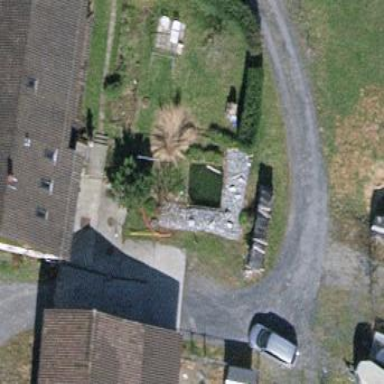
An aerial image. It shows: Farmyard area.